Aerial crown-view tile of a tropical tree (Barro Colorado Island, Panama), acquired 20250124:
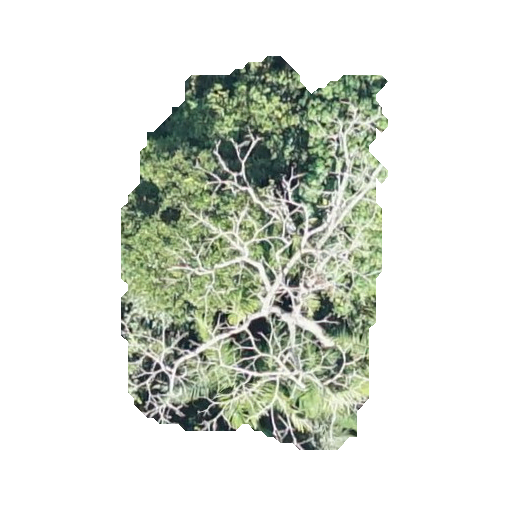
Species: Alseis blackiana
GBIF accepted scientific name: Alseis blackiana
Crown area: 125.928 m²